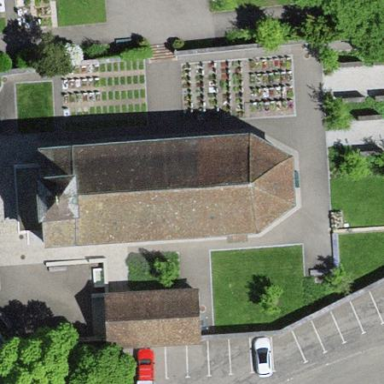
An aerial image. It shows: Graveyard.